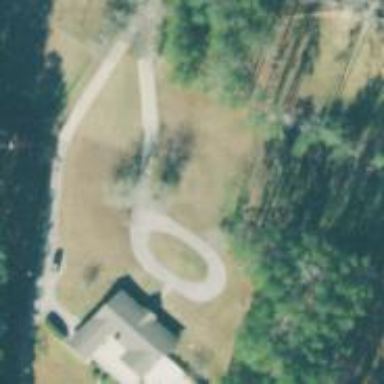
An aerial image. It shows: Driveway.